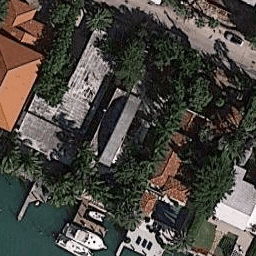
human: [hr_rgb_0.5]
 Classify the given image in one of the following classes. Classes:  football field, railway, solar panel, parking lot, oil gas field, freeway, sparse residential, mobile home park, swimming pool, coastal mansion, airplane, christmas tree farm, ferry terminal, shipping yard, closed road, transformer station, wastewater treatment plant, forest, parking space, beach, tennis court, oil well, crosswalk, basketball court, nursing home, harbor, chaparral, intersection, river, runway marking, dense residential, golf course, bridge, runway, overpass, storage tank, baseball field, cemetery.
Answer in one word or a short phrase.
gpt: coastal mansion